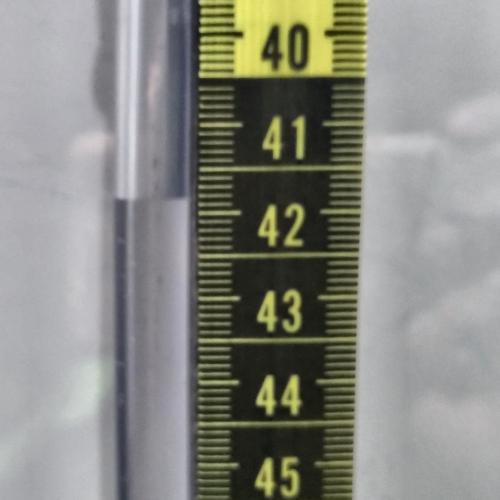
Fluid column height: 41.8 cm